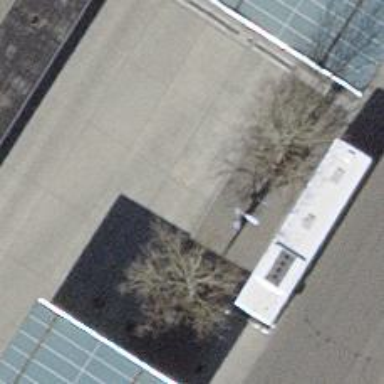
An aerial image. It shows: Bus station.